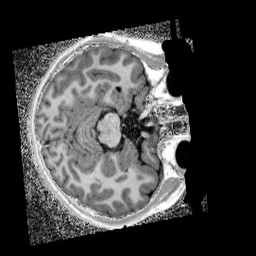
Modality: UNIT1_denoised
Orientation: axial
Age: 12
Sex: male
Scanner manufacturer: siemens
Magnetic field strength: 3 T
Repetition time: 4 s
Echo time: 0.00299 s